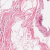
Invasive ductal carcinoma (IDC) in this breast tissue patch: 0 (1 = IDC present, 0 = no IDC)